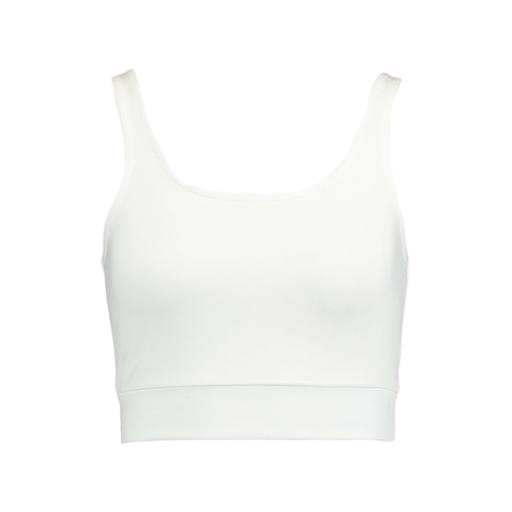
white track crop tank top, white scoop neck crop top, white cropped tank top, white background